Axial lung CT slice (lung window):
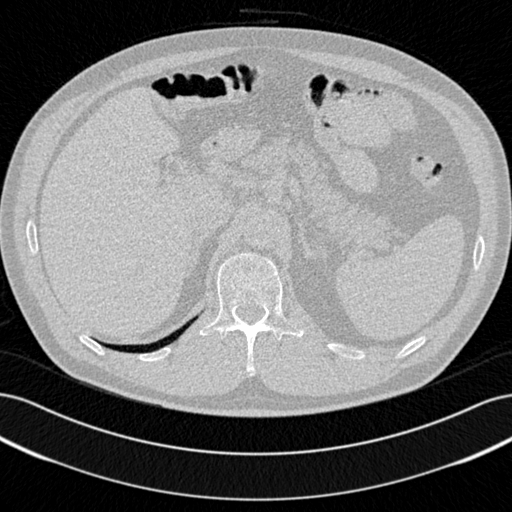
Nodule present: no